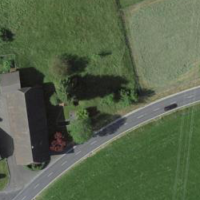
EUNIS habitat code: 24
Species observed at this site:
Falco tinnunculus